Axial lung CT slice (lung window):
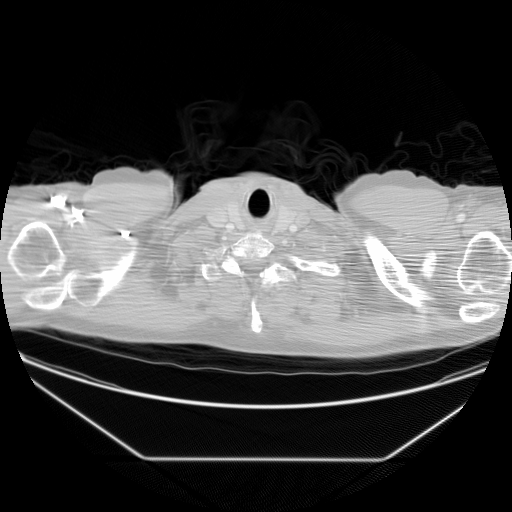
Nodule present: no